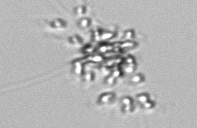
Label: Chaetoceros_didymus_TAG_external_flagellate